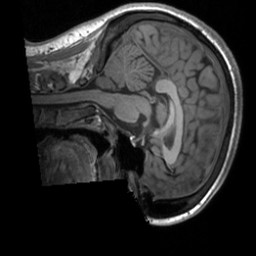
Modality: T1w
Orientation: sagittal
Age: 22
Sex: female
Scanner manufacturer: siemens
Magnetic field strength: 3 T
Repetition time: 1.9 s
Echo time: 0.00226 s